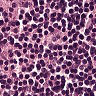
Metastatic tissue present: no